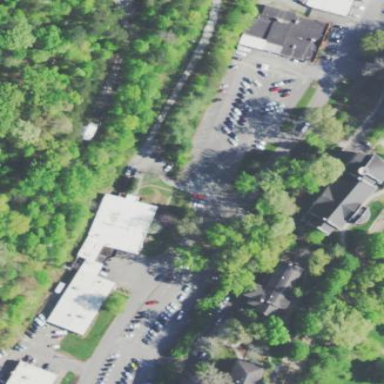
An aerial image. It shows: Parking area.